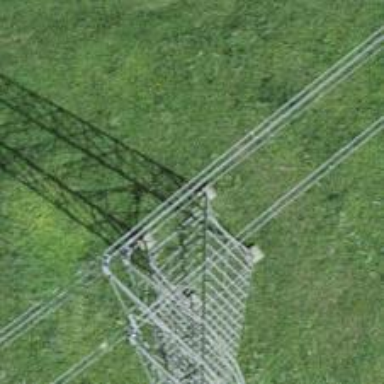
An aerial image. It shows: Power tower.